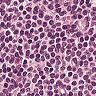
Metastatic tissue present: no